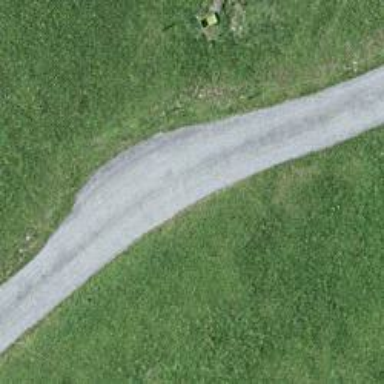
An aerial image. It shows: Passing place on the road.